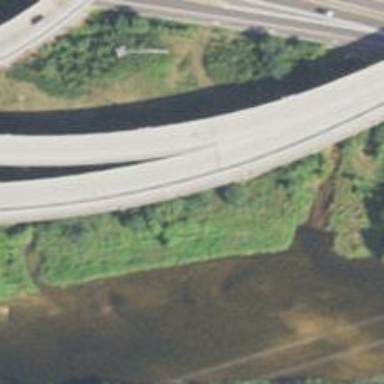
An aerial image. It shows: Bridge over cycleway.